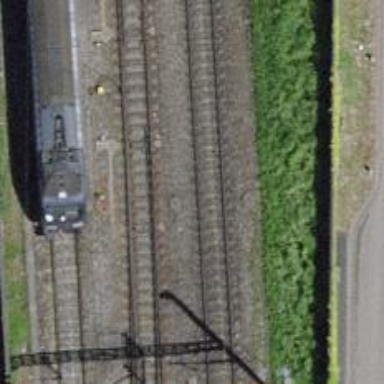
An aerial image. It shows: Railway switch.